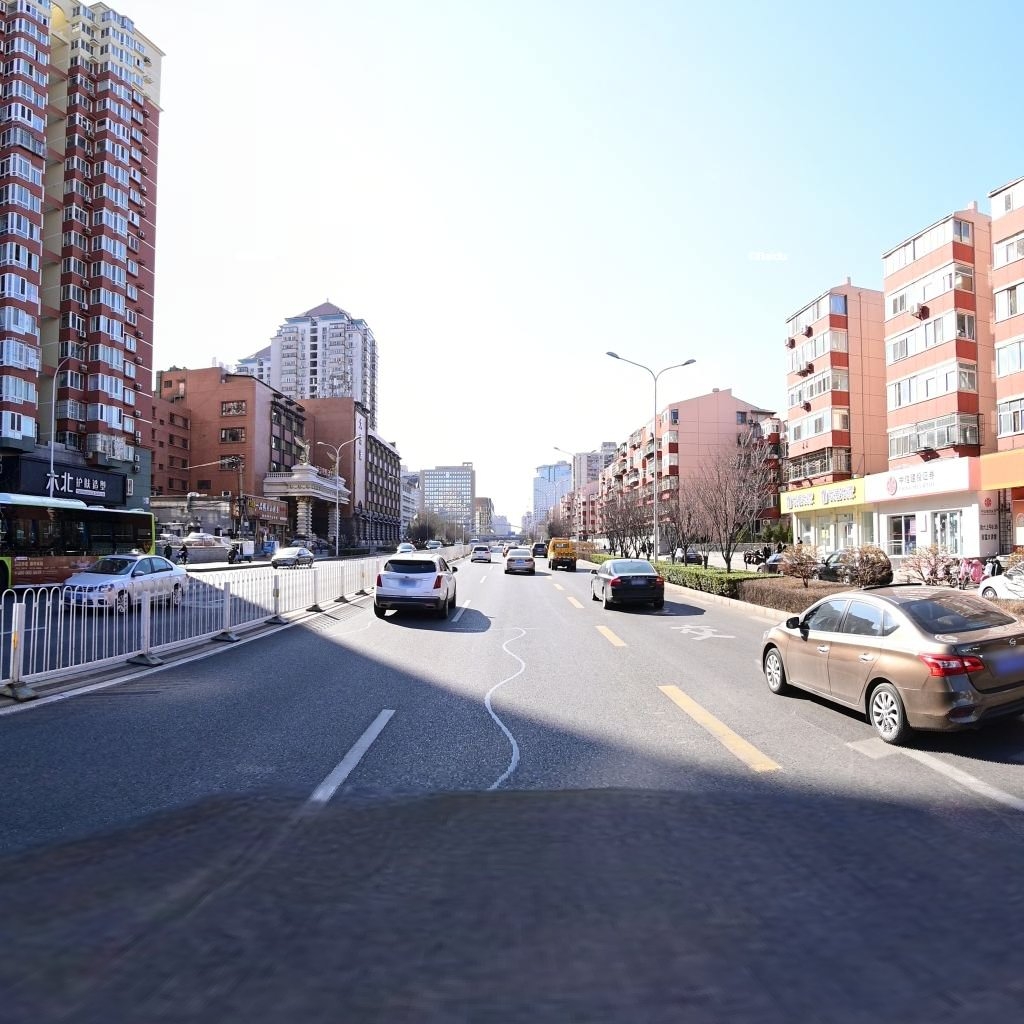
Region: Chaoyang
Road damage annotations: longitudinal patch, longitudinal patch, transverse patch